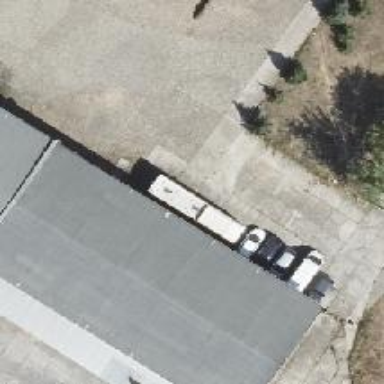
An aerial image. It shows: Driveway with concrete plates as its surface.